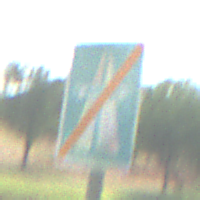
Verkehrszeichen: EndeAutbahn
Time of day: MorningAfternoon
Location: Outdoor (Nature)
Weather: PartlyCloudy
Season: NotSpecified
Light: Natural